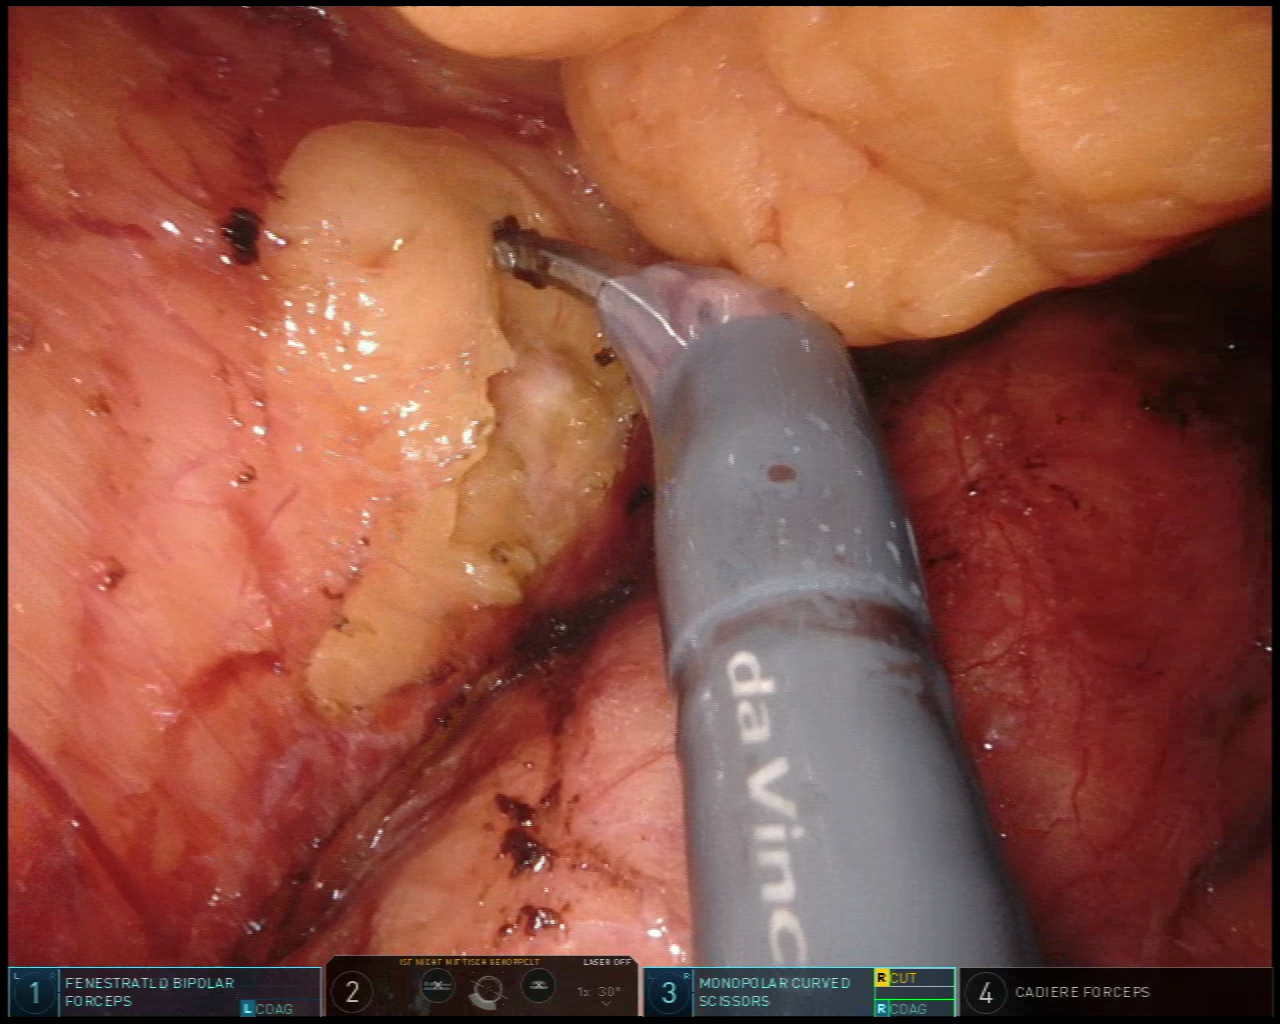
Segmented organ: pancreas
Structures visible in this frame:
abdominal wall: no
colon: no
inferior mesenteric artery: no
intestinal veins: no
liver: no
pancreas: yes
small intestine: no
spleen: no
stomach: no
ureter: no
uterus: no
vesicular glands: no